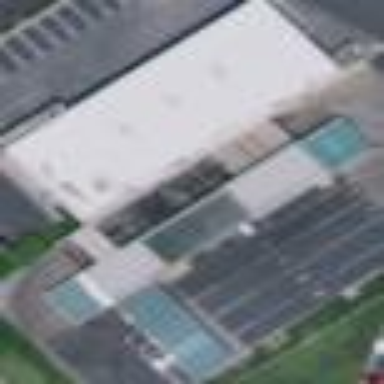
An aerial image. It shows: Commercial building.